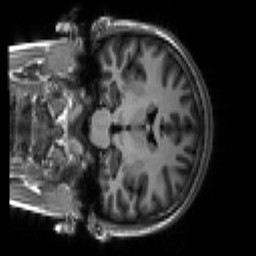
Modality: T1w
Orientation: coronal
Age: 19
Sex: female
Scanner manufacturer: siemens
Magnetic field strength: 3 T
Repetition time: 2.3 s
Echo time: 0.00266 s